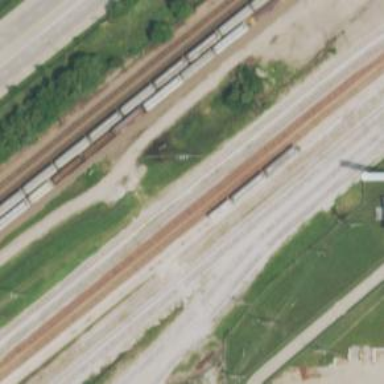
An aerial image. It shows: Railway yard used for servicing trains.